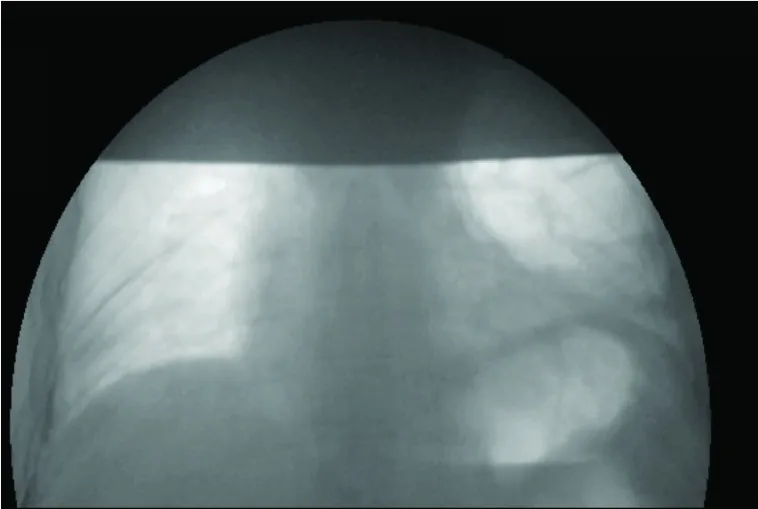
Fluoroscopy with sniff test.
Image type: radiology (x_ray)